Question:
The environment is a label and and next to that is a list box in a horizontal panel. How can I reduce the space between these two? I tried with set spacing to 0 it doesn't seem to work.
And is there any way where I can add the title without using labels?
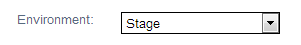
Answer: Here you go
Horizontal Panel will create an table and if you gave the width on the panel with in that width widget will share the equal space .
So
Set the display type 'block' so they will arrange in side by side in the whole width
'''
HorizontalPanel panel = new HorizontalPanel();
panel.setWidth("70%");
panel.getElement().getStyle().setDisplay(Display.BLOCK);
panel.add(new Label("Lable"));
panel.add(listbox);
RootPanel.get().add(panel);
'''